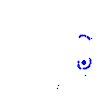
Particle: pion